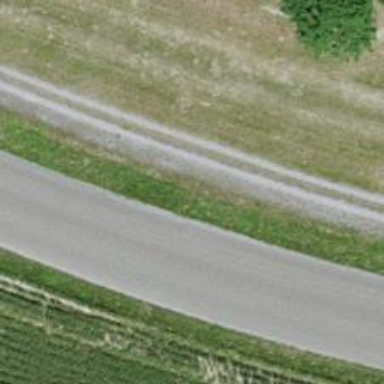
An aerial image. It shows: Gravel track road with grade2 tracktype. There is cycleway alongside the road.